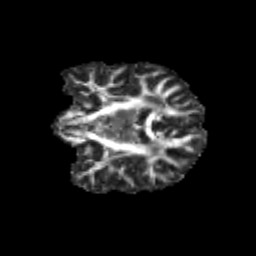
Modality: FA
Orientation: coronal
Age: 13
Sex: female
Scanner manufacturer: siemens
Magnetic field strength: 3 T
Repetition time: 3.8 s
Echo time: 0.07 s